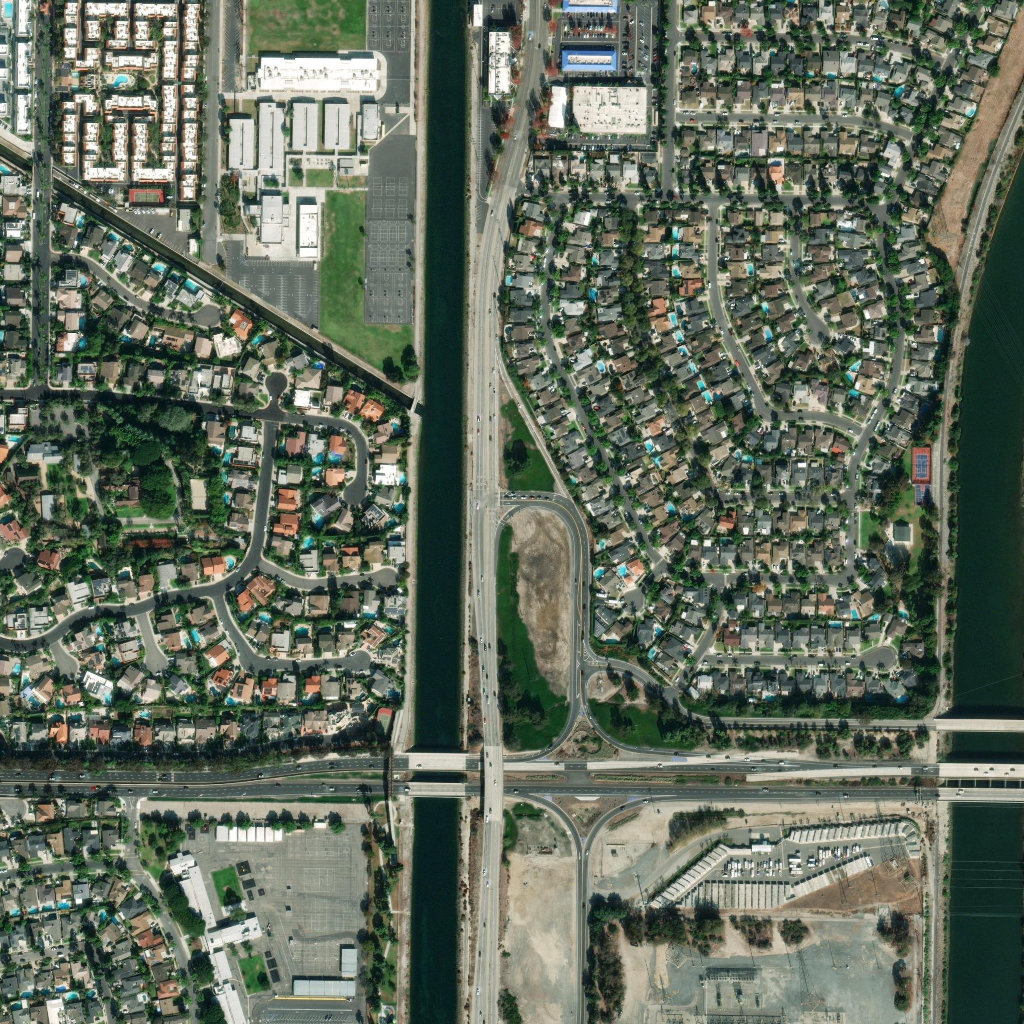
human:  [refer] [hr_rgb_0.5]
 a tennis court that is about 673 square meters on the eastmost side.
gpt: <box>[[89, 43, 90, 47, 0]]</box>